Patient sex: M
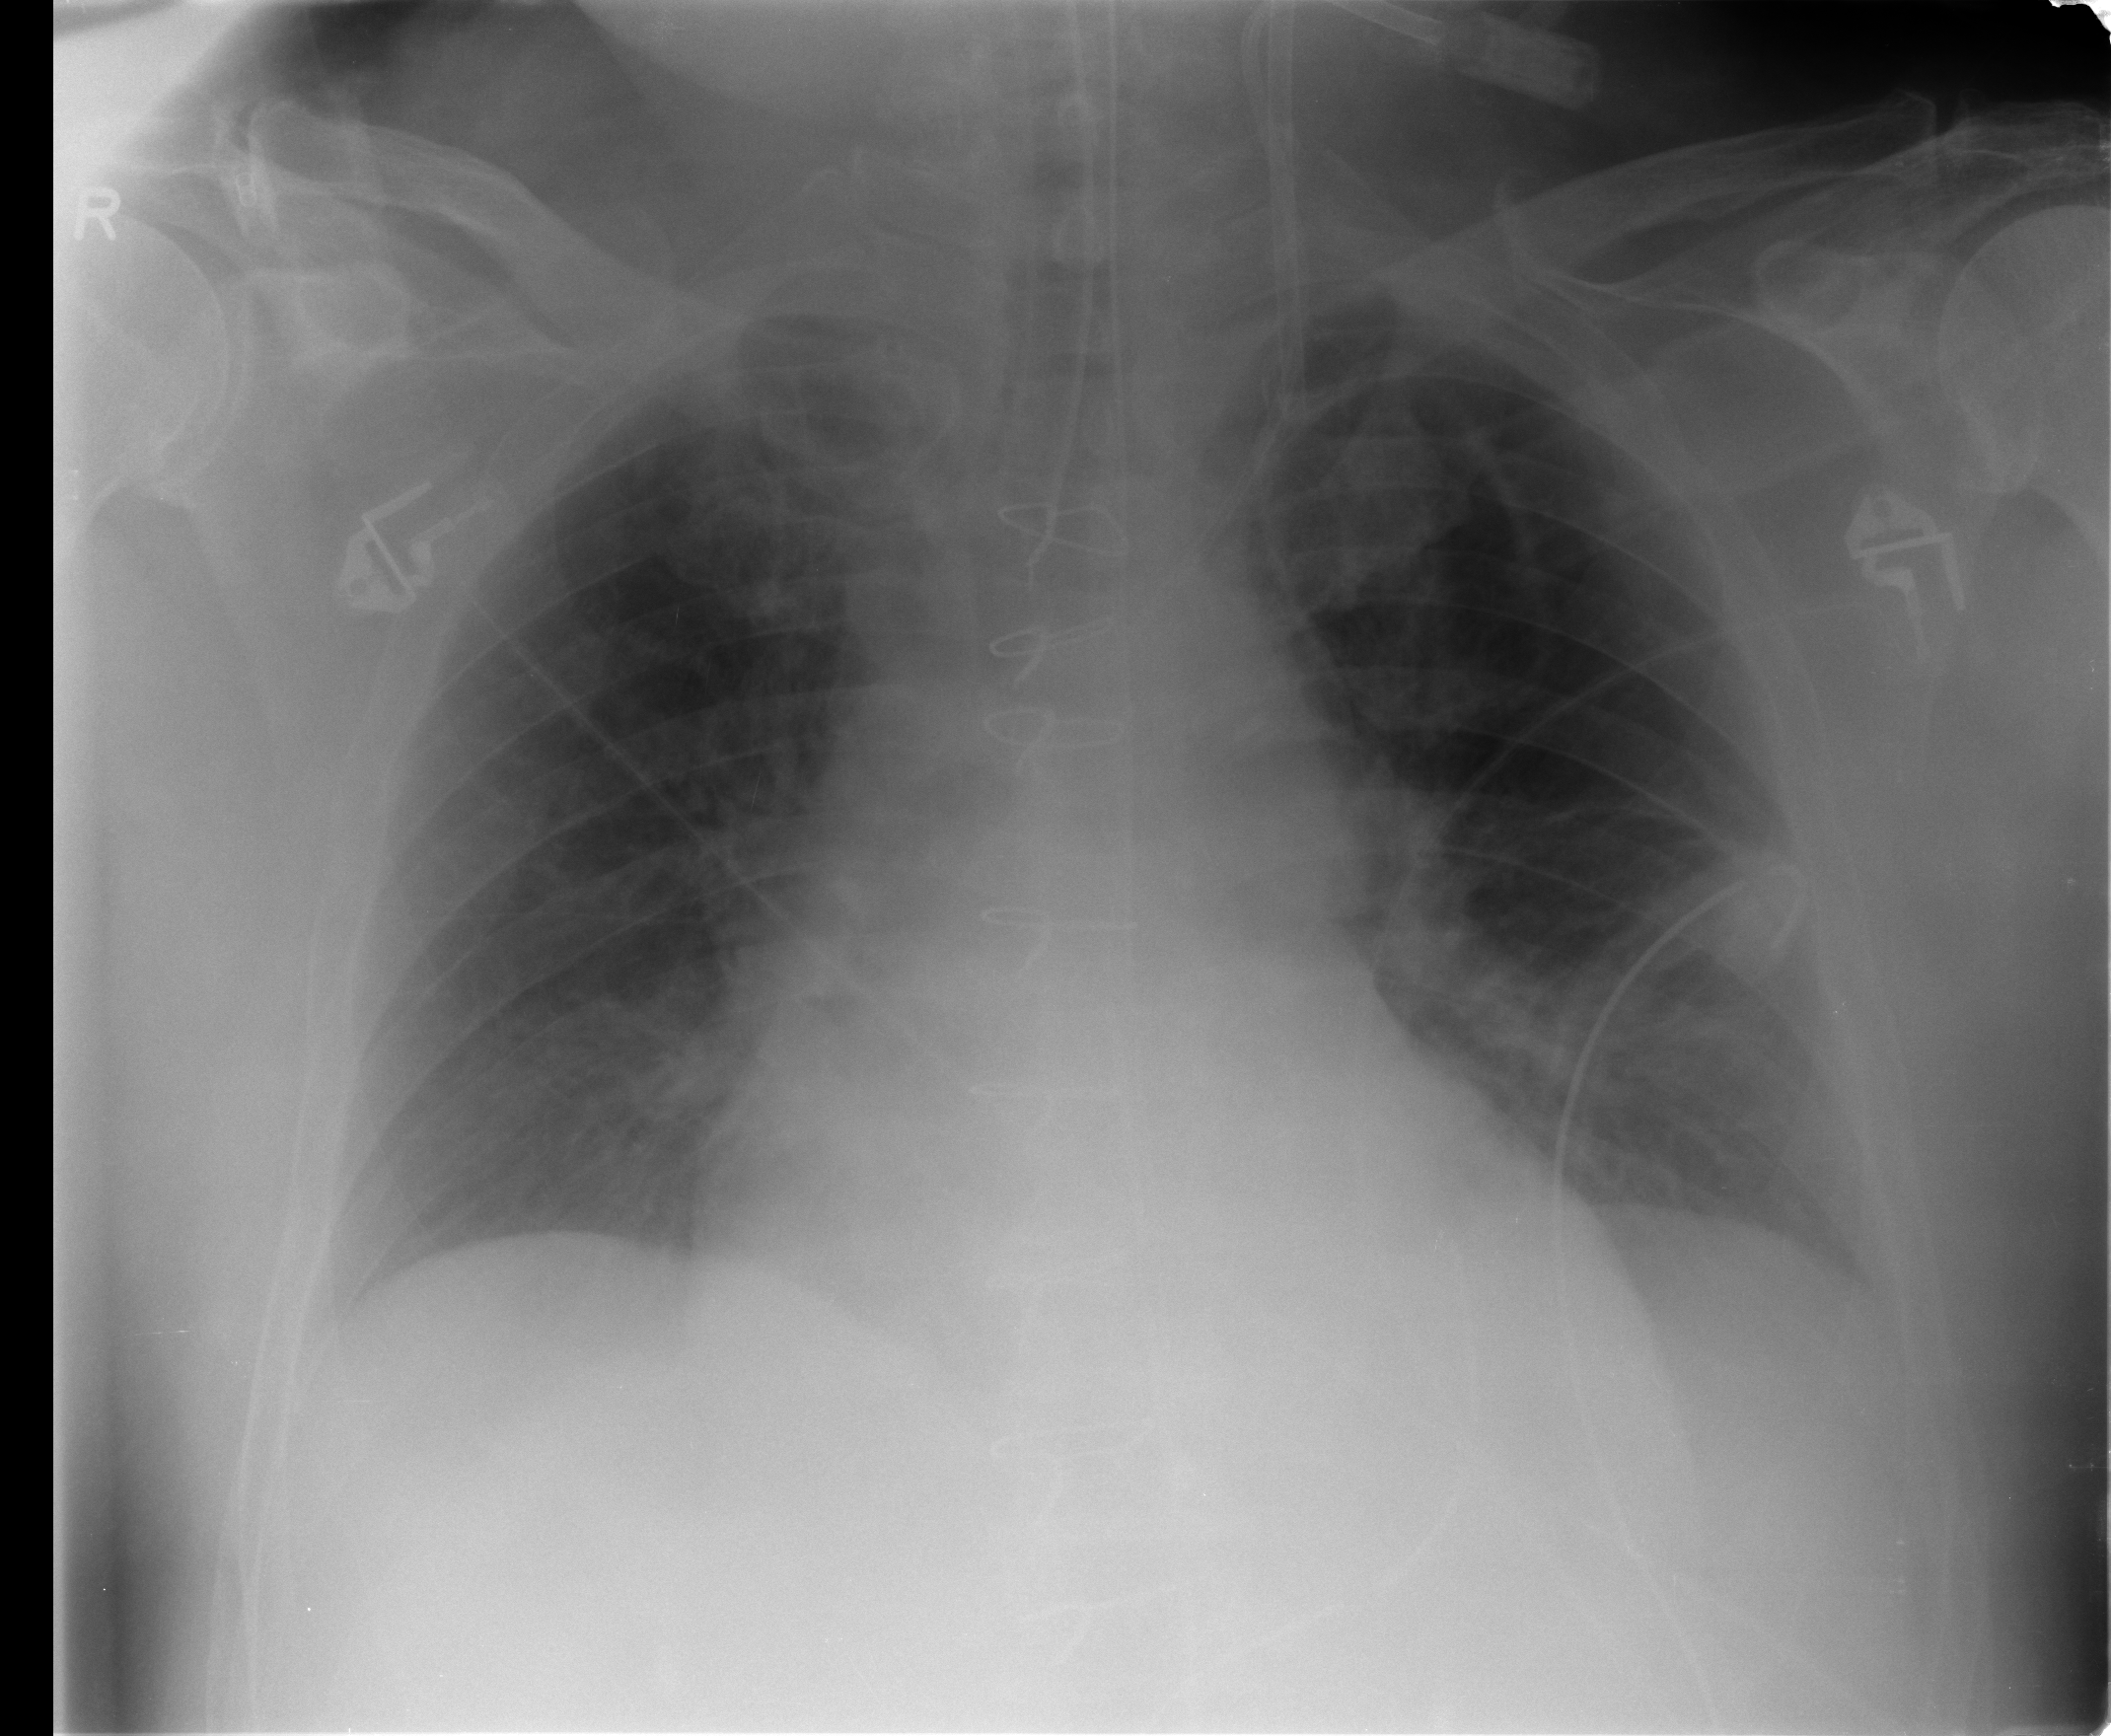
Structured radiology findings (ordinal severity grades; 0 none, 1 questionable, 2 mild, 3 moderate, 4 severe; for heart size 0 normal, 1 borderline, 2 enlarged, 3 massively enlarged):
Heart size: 2
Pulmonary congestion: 0
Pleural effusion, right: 0
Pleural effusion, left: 1
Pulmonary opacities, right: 0
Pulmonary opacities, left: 0
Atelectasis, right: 2
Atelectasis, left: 2